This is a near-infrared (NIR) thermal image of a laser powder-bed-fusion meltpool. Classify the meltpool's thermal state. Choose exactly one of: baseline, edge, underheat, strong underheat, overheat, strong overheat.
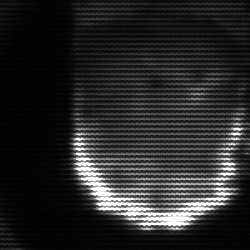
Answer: baseline